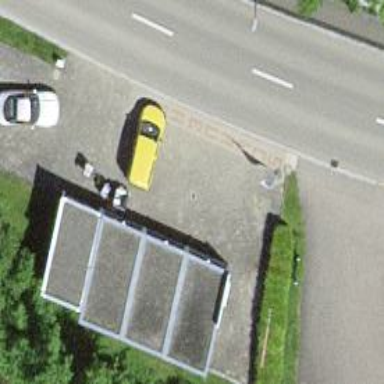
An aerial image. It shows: Car repair shop.